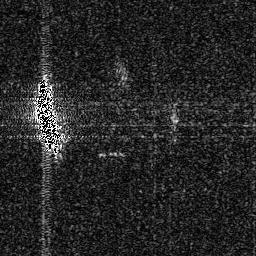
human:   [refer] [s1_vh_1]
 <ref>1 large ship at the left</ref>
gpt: <box>[[12, 30, 23, 56, 0]]</box>